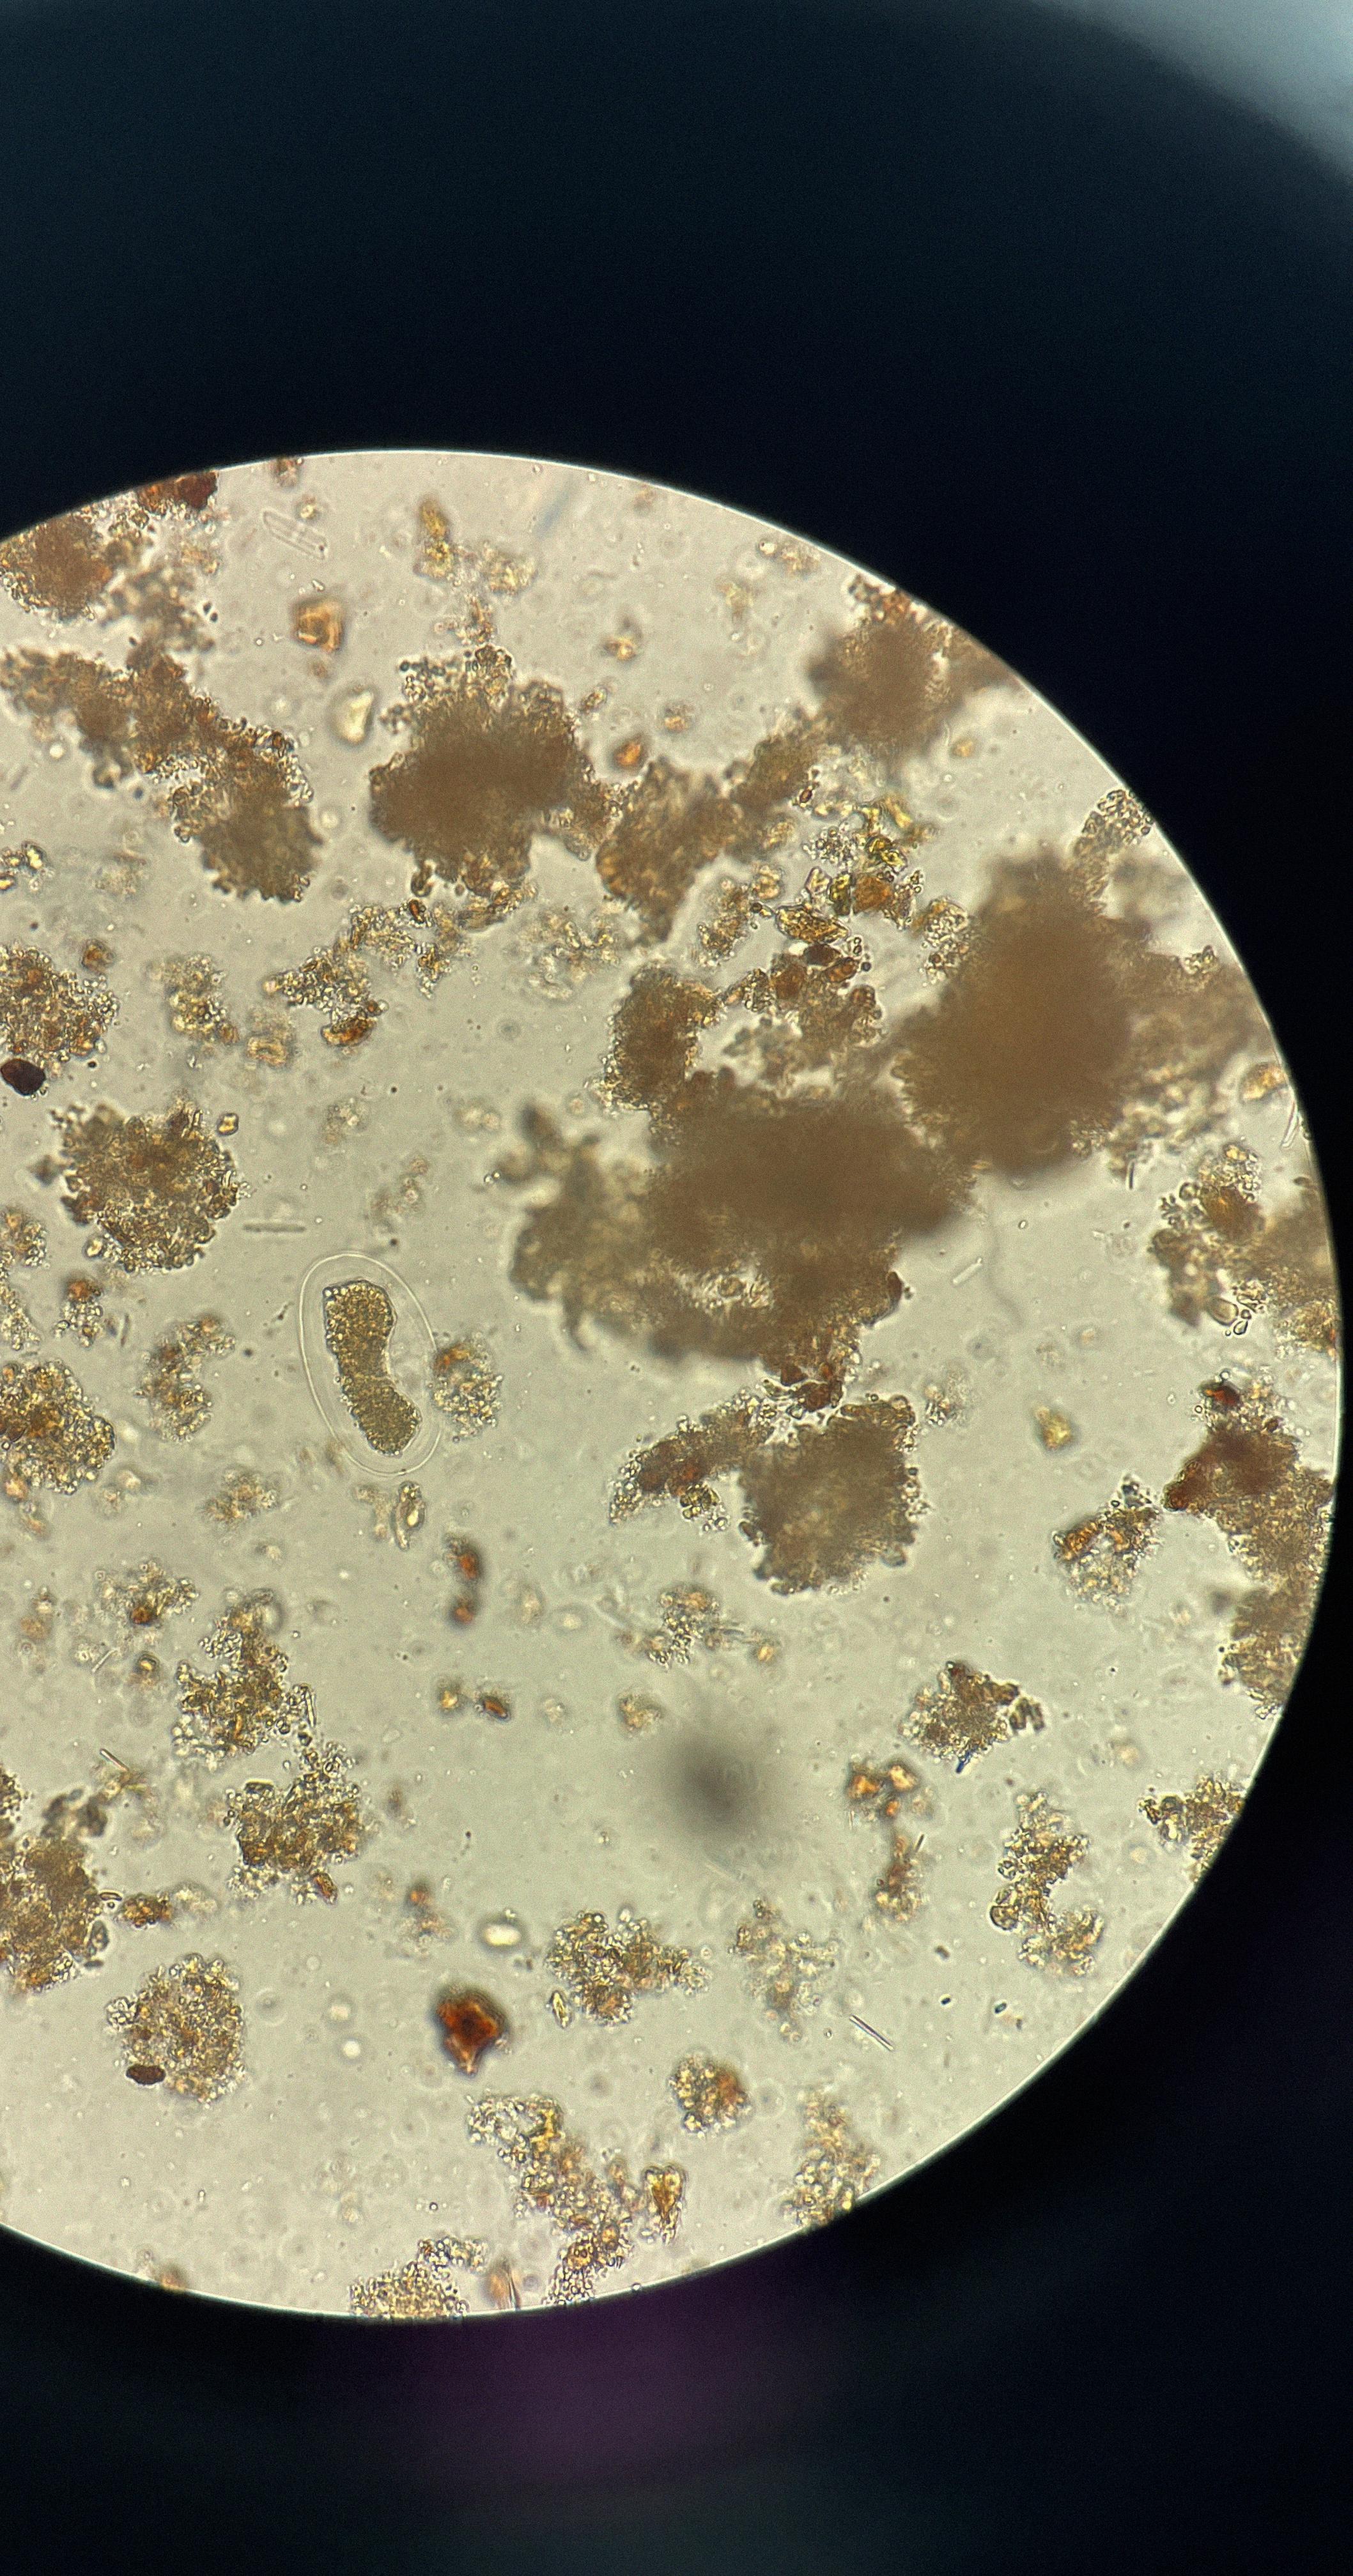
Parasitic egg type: Hookworm egg